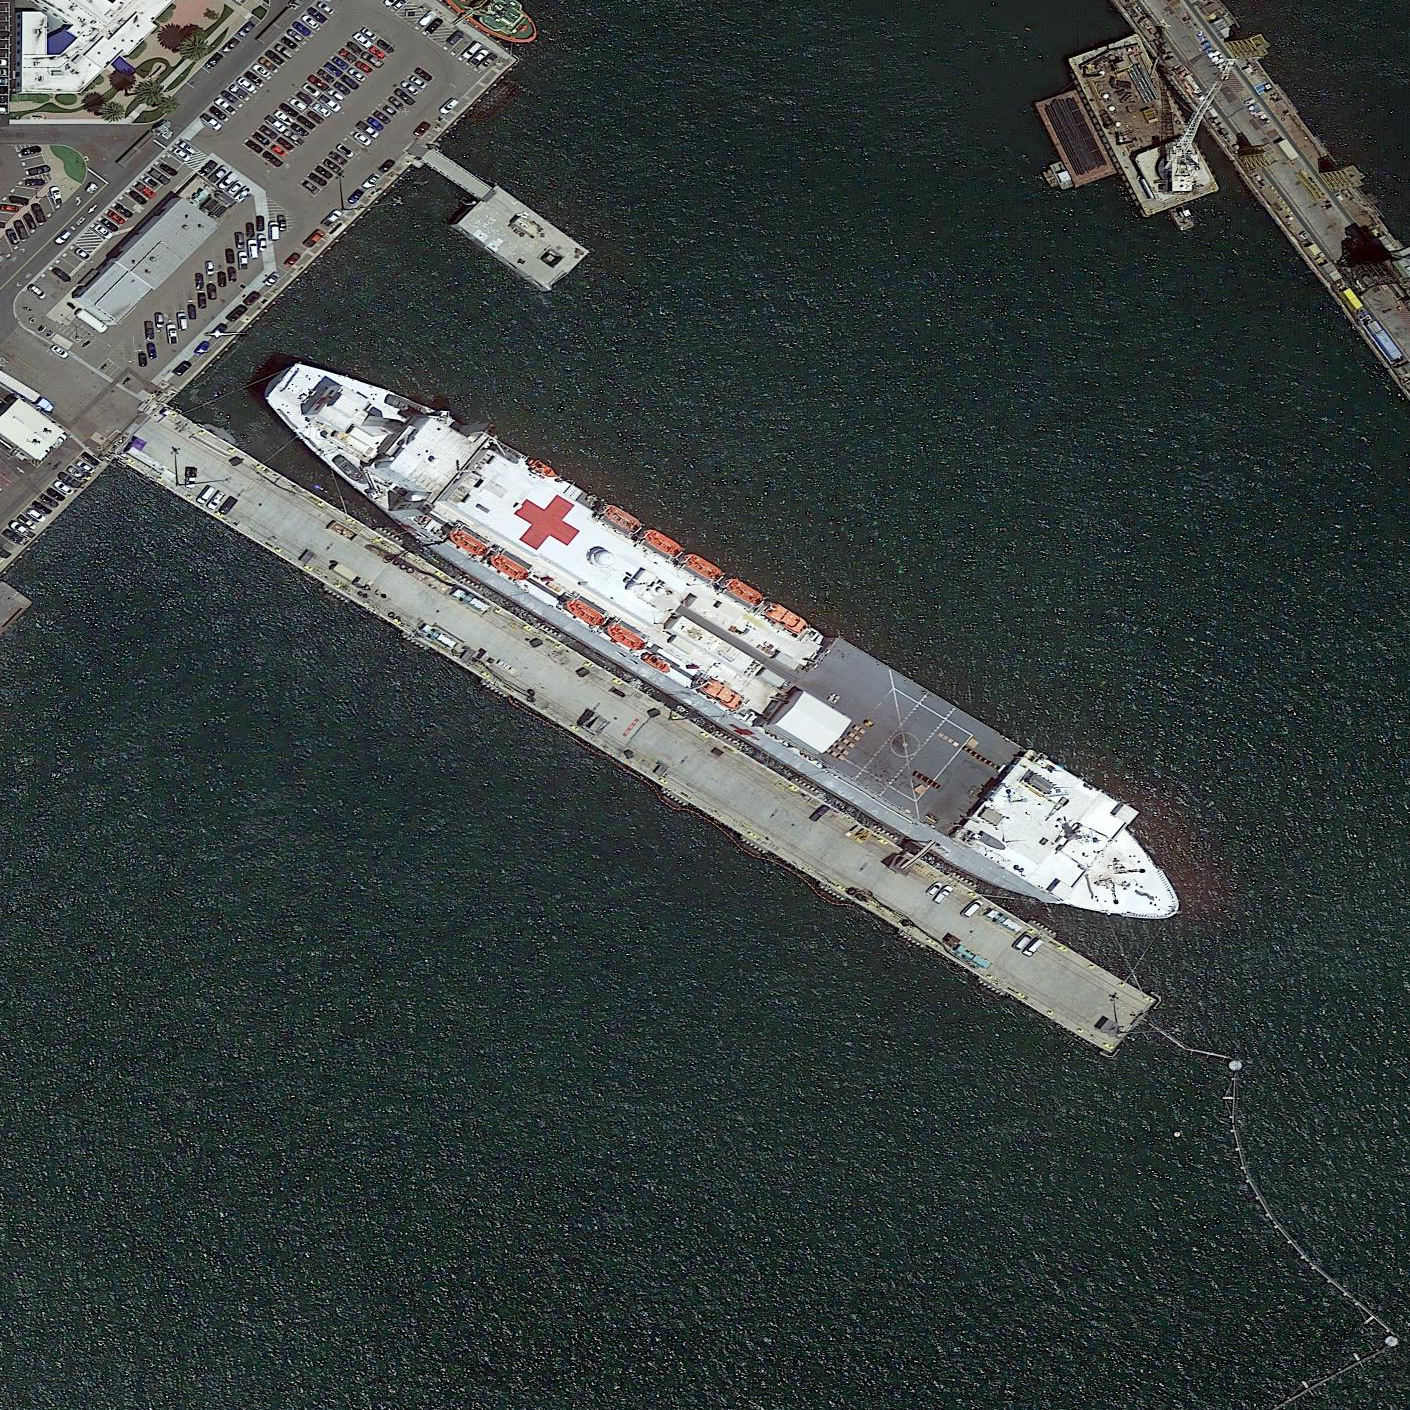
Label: civil